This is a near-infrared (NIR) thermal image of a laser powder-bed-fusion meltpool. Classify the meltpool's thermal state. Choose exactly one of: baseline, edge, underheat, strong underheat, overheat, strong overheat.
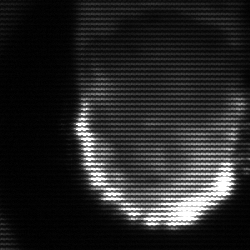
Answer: baseline